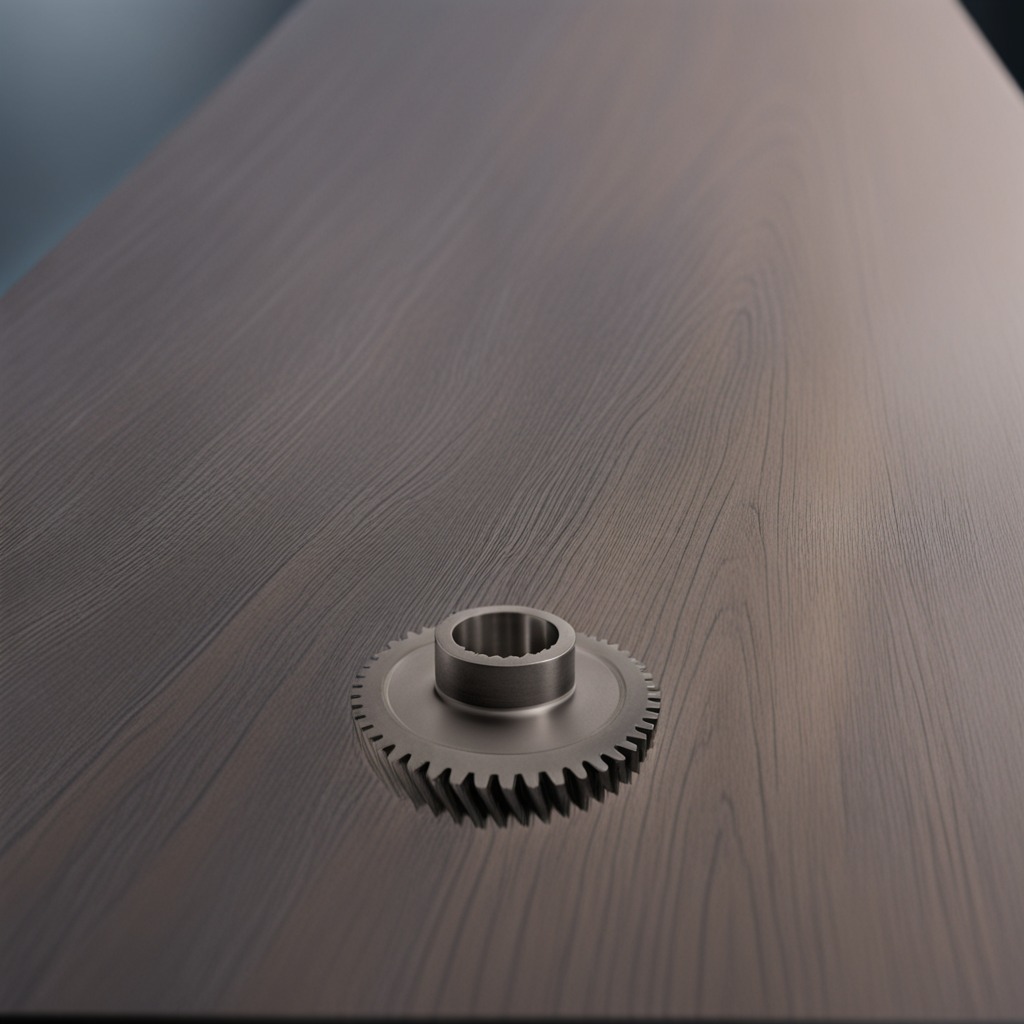
A steel gear with teeth is lying on a old table with faint burn marks in a small garage at twilight.